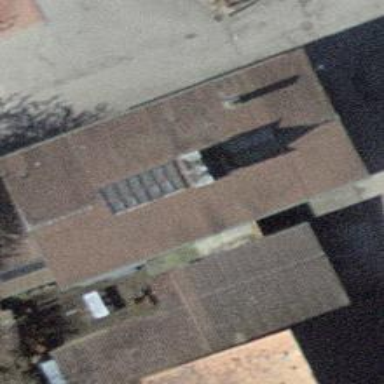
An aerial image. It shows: School building.